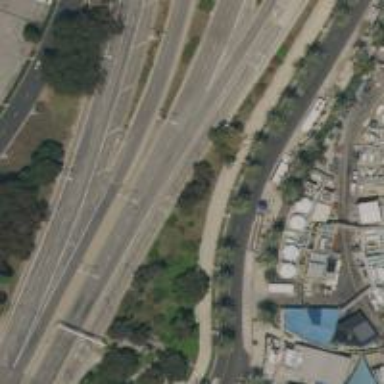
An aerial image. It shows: Motorway junction.